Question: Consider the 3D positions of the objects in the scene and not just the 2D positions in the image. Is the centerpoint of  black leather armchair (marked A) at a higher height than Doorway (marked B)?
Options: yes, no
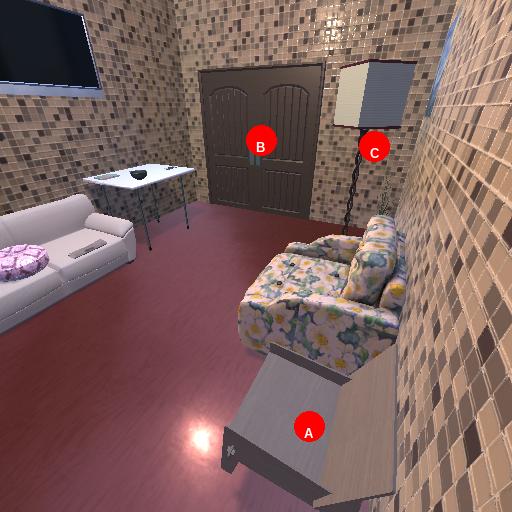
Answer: yes